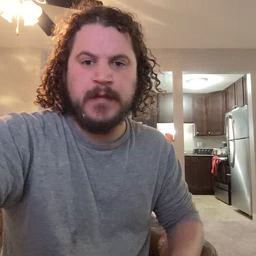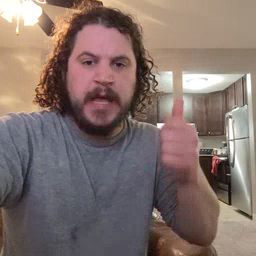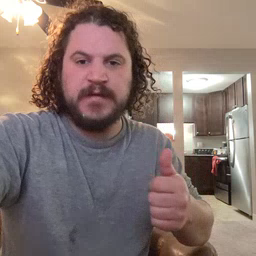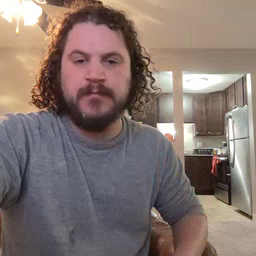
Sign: every